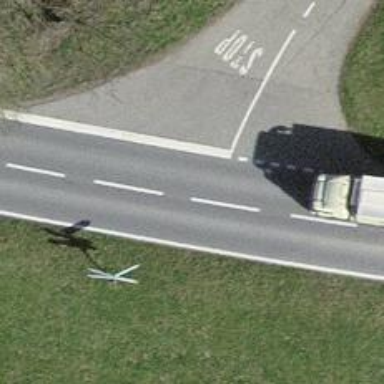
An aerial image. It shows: Stop road.